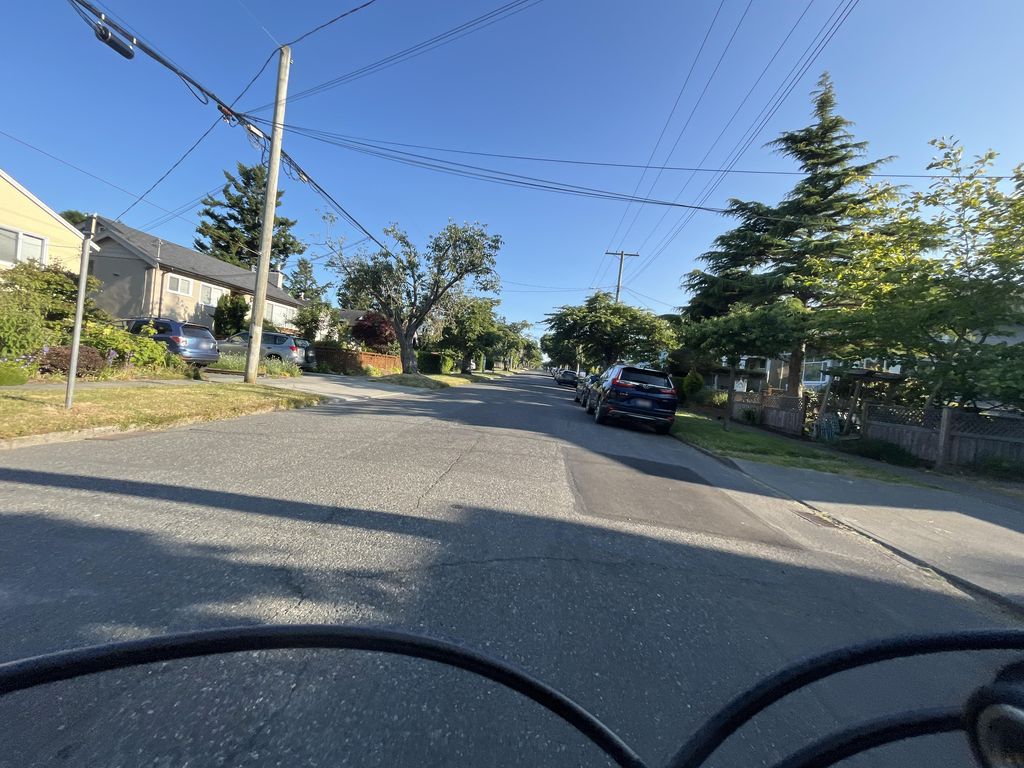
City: victoria